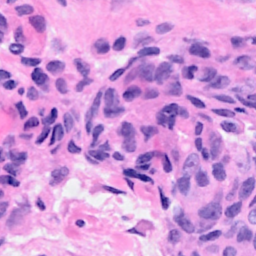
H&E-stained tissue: Breast